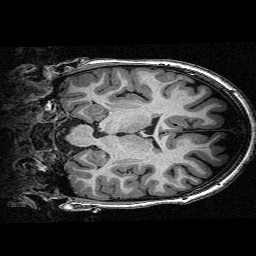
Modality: T1w
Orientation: coronal
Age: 11
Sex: male
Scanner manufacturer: siemens
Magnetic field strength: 3 T
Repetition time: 2.3 s
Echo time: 0.00336 s